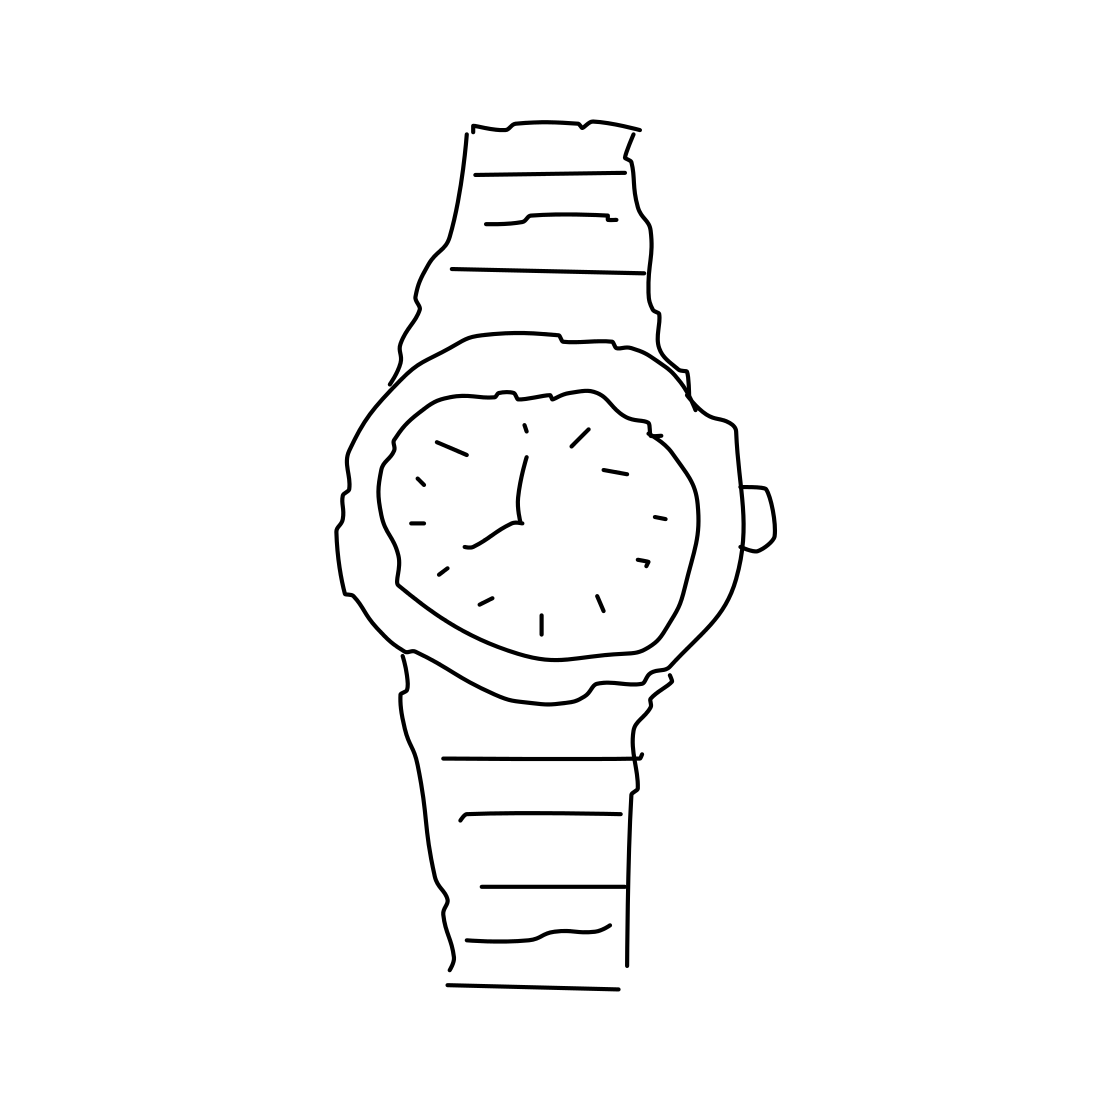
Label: wrist-watch